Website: apple
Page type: customer-info-address
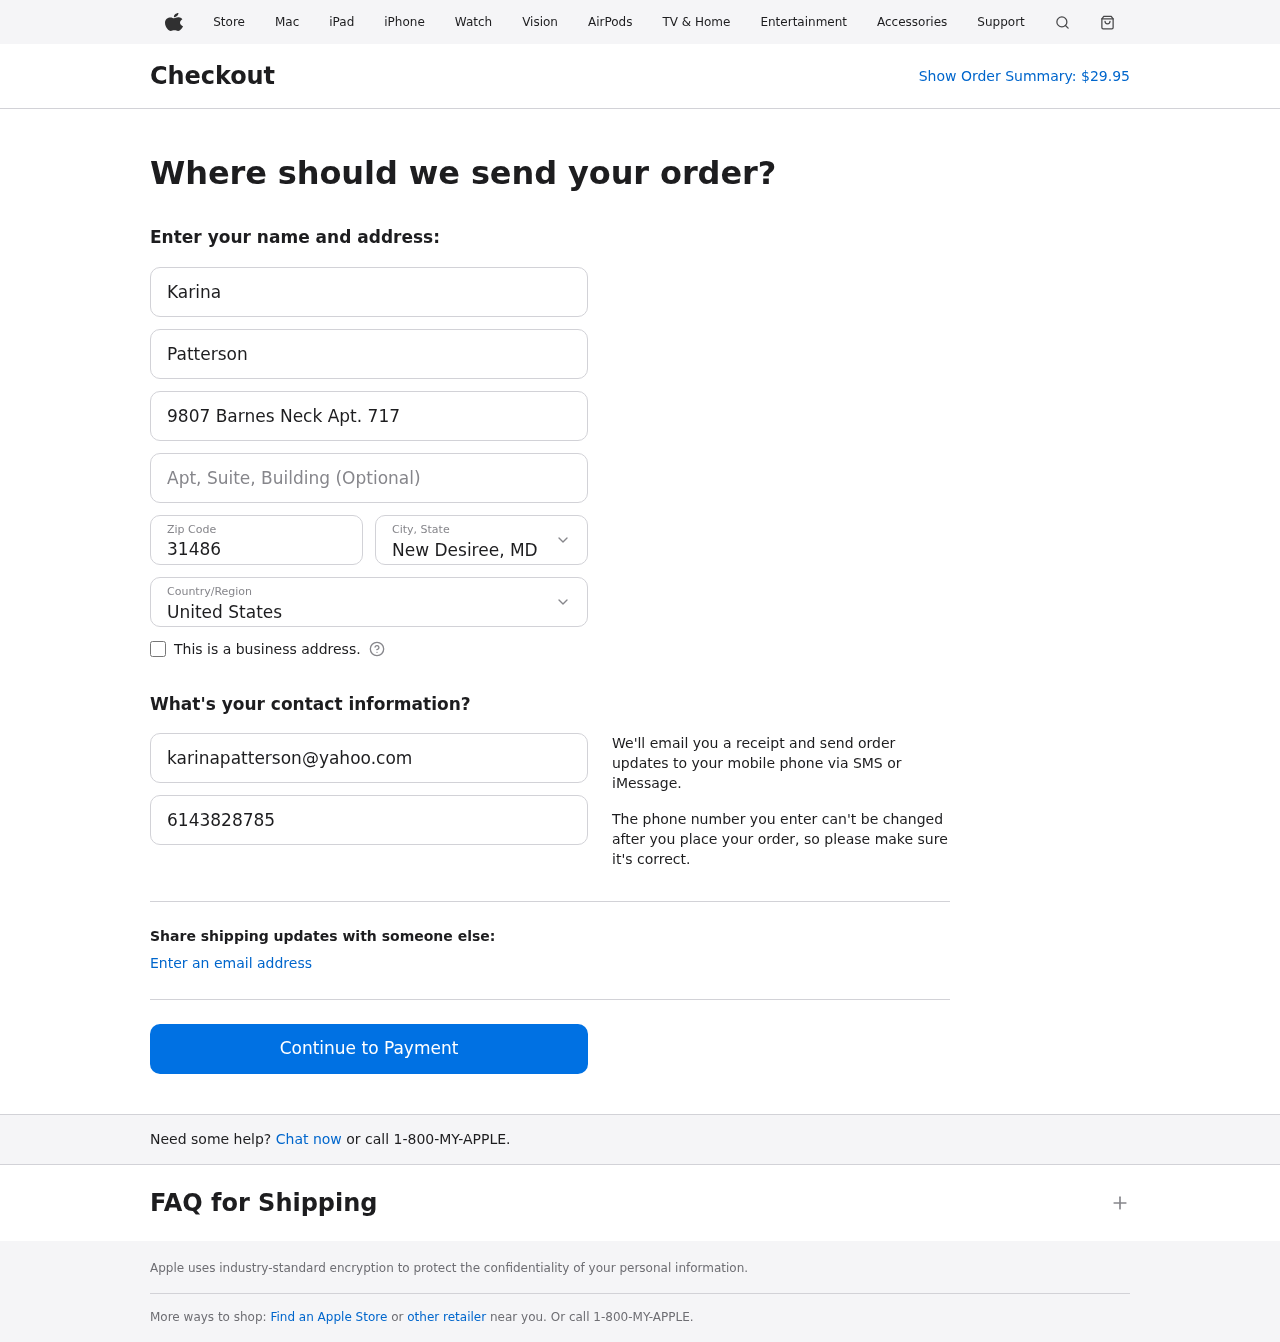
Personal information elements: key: PII_CITY_STATE
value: New Desiree, MD
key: PII_COUNTRY
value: United States
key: PII_EMAIL
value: karinapatterson@yahoo.com
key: PII_FIRSTNAME
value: Karina
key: PII_LASTNAME
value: Patterson
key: PII_PHONE
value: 6143828785
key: PII_POSTCODE
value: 31486
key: PII_STREET
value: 9807 Barnes Neck Apt. 717
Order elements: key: ORDER_TOTAL
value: $29.95